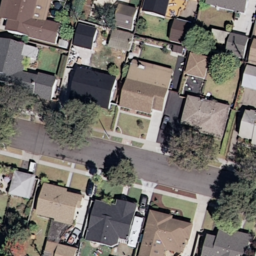
Label: residential